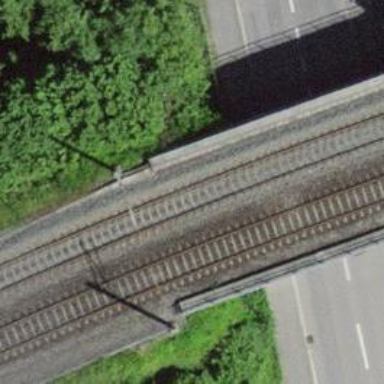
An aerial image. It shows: Railway bridge with electrified tracks and single contact line.